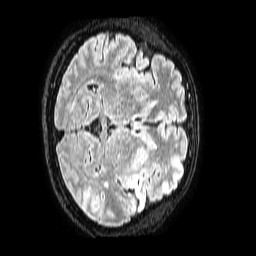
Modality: FLAIR
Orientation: axial
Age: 52
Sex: male
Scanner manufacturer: philips
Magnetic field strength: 1.5 T
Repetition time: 4.8 s
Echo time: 0.3 s